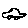
Label: car